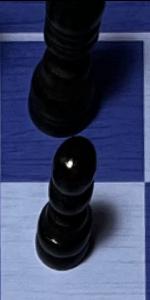
Label: Pawn_Black